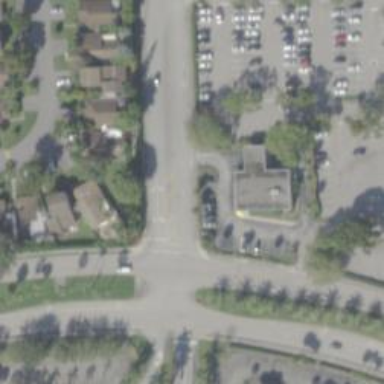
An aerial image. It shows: Asphalt footway with uncontrolled crossing marked by lines.